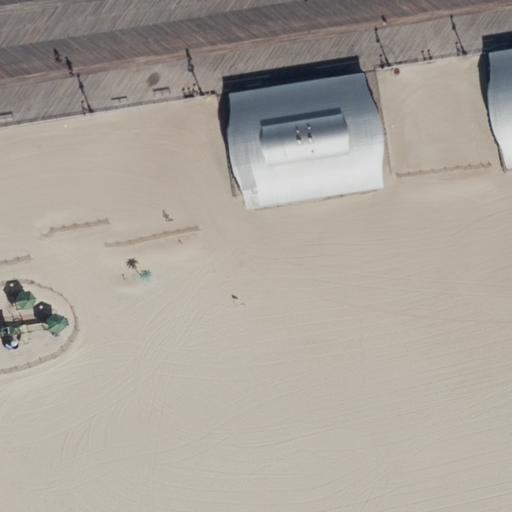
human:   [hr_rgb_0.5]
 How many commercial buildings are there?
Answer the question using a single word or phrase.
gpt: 0

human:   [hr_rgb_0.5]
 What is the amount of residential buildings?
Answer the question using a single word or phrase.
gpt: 2

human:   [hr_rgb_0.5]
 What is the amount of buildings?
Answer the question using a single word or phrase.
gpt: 2

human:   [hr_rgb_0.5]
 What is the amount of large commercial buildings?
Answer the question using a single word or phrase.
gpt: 0

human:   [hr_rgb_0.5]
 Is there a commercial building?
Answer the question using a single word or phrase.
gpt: no

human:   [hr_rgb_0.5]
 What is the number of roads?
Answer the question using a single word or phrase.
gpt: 1

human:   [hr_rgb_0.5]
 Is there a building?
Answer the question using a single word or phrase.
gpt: yes

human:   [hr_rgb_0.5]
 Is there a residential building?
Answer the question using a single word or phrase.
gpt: yes

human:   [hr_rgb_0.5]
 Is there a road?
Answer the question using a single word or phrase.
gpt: yes

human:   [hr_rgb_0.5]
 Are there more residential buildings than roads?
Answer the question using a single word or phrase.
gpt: yes

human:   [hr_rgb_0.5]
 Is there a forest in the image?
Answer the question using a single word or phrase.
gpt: no

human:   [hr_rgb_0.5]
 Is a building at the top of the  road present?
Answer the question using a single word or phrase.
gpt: no

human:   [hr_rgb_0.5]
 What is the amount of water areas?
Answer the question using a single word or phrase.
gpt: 0

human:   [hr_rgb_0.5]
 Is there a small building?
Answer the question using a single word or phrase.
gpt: no

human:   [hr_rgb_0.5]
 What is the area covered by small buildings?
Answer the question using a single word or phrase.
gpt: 0m2

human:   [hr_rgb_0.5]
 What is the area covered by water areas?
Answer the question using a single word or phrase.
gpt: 0m2

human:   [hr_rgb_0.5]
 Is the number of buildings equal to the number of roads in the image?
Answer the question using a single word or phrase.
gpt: no

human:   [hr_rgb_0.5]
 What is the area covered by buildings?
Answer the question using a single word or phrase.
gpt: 1084m2

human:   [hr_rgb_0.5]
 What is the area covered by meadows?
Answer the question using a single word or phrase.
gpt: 0m2

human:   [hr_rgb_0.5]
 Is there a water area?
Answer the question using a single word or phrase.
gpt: no

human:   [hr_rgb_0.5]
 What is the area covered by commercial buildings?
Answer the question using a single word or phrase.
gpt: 0m2

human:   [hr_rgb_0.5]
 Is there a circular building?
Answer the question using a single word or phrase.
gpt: no

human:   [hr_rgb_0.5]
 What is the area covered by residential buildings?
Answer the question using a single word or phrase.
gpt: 1084m2

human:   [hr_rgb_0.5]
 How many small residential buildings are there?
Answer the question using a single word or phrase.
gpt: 0

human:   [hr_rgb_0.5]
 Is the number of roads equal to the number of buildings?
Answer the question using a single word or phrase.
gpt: no

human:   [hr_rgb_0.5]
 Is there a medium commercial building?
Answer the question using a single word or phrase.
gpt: no

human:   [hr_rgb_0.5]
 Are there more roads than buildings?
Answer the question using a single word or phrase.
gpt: no

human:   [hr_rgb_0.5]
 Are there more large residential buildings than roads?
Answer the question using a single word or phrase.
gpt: no

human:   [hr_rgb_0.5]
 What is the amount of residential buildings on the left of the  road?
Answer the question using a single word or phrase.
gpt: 0

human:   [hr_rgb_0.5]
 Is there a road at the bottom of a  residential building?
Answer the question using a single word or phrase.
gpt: no

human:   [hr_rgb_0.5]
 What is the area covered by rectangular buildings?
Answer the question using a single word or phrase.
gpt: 0m2

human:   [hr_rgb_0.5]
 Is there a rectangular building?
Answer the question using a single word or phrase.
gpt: no

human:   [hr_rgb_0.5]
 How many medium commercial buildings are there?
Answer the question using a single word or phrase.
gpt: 0

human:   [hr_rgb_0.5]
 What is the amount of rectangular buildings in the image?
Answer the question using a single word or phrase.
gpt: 0

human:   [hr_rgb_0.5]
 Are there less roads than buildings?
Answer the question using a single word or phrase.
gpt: yes

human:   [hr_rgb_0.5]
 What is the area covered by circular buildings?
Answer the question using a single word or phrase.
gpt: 0m2

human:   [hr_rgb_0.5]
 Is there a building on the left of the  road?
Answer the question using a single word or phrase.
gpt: no

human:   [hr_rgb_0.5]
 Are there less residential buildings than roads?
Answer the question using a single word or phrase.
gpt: no

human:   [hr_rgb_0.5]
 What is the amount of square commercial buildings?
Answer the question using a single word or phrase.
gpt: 0

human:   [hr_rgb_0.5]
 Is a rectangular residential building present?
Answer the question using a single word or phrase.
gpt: no

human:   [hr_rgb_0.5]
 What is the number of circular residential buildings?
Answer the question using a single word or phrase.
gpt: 0

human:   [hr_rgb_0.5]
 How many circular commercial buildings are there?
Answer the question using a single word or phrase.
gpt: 0

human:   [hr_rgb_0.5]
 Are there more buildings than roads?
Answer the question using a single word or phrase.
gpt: yes

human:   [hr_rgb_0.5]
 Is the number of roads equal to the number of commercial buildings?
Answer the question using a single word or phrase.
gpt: no

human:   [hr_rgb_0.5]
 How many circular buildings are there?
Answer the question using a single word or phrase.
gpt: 0

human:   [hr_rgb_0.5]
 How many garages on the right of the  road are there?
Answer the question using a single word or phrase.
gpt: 0

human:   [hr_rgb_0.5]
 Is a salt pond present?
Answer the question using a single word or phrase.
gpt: no

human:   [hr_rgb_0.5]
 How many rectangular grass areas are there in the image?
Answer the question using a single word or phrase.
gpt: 0

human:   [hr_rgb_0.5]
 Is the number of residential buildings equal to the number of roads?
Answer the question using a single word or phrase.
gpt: no

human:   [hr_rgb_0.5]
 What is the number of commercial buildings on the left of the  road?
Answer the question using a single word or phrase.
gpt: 0

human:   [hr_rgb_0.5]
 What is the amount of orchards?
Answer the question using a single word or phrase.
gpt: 0

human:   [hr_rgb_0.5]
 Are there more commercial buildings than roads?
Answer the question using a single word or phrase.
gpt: no

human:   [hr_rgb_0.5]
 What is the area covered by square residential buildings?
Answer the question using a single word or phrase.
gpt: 0m2

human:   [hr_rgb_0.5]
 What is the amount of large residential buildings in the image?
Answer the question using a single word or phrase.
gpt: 1

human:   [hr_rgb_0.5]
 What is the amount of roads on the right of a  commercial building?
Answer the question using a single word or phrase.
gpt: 0

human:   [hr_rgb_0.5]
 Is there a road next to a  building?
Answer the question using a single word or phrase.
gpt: yes

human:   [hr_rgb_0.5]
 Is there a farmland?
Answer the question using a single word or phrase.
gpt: no

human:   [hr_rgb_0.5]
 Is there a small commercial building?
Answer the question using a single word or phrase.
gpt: no

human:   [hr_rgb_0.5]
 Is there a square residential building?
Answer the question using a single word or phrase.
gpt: no

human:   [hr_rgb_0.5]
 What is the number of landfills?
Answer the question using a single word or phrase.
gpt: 0

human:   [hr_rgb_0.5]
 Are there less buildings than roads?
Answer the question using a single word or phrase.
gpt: no

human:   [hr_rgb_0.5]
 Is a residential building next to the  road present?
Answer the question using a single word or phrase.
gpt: yes

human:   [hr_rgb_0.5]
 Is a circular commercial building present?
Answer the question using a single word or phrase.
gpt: no

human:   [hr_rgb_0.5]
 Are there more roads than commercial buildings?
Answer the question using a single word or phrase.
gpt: yes